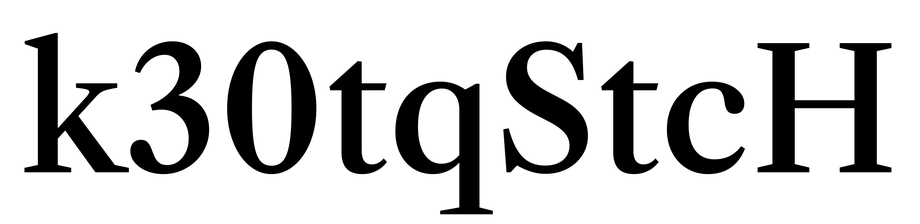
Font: LibreCaslonText_Medium